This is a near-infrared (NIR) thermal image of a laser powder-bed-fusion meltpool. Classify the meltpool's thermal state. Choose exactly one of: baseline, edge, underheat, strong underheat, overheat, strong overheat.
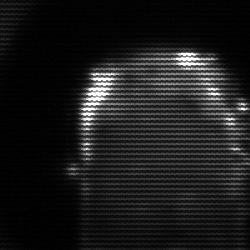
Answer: baseline